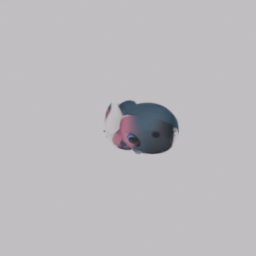
Label: animals